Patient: sex M, age 64
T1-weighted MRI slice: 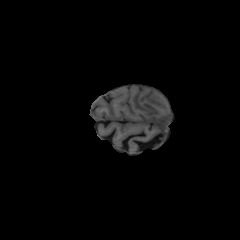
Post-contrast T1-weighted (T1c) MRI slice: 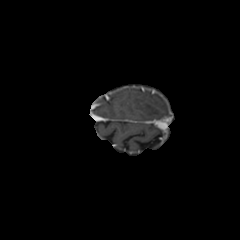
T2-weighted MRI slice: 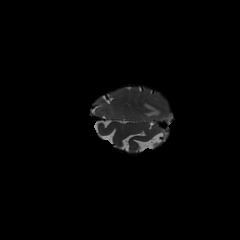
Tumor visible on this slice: yes
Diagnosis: Glioblastoma, IDH-wildtype
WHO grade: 4